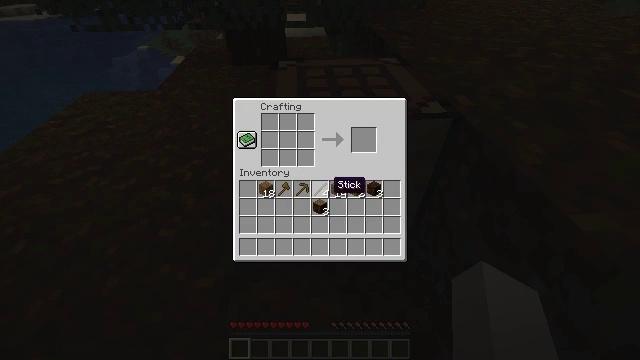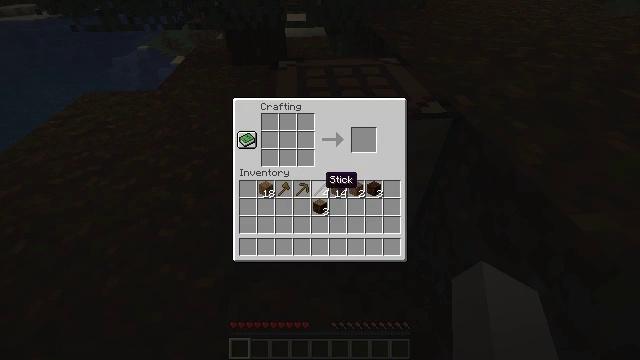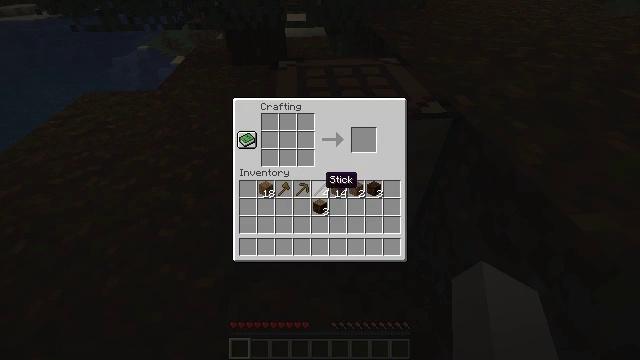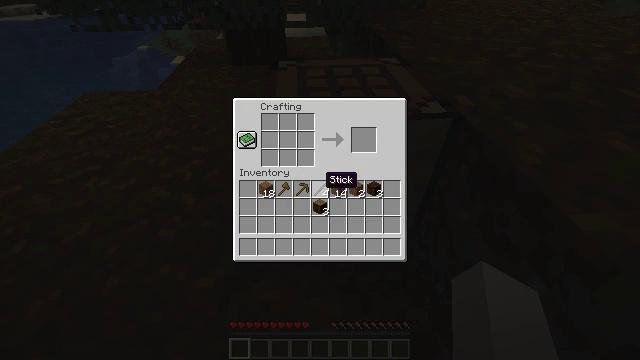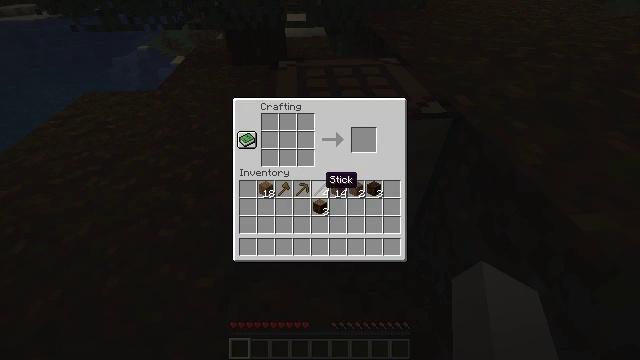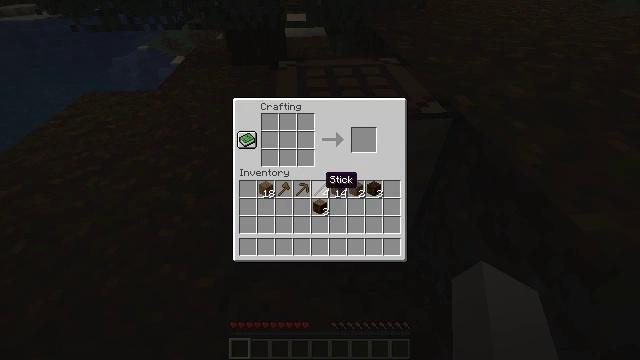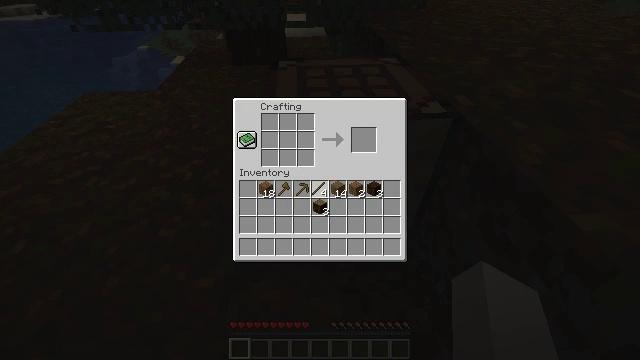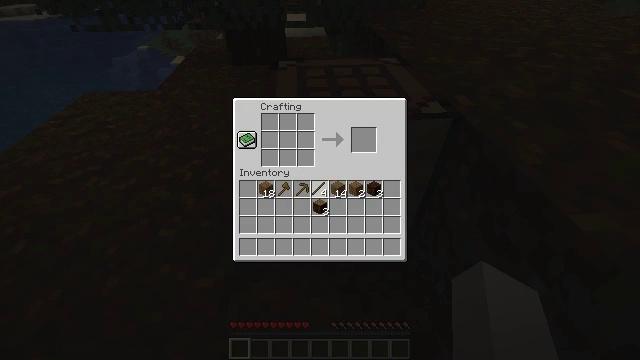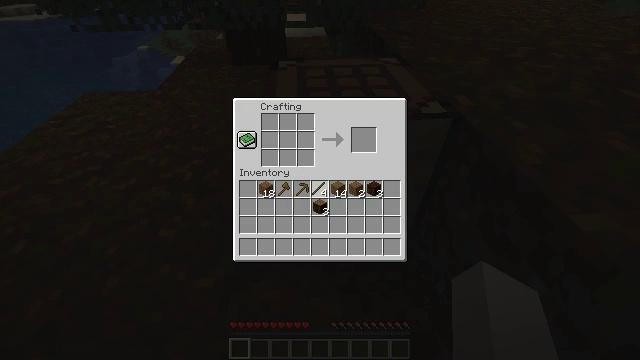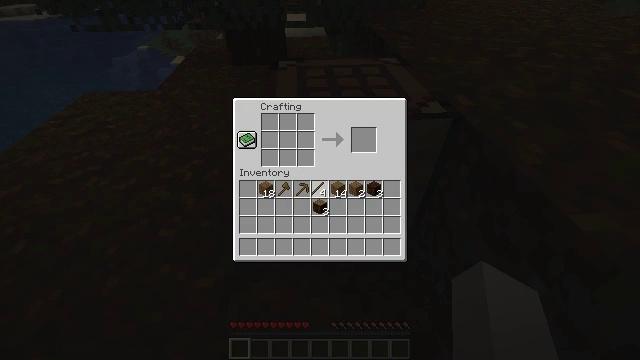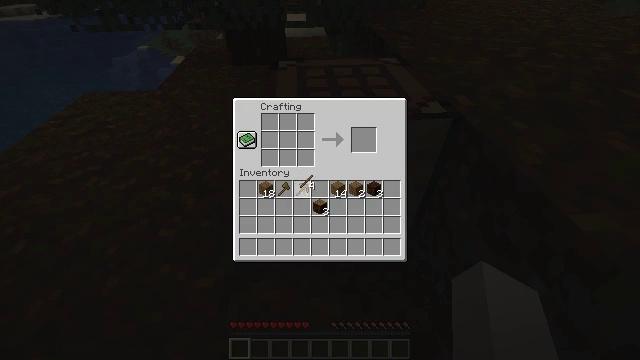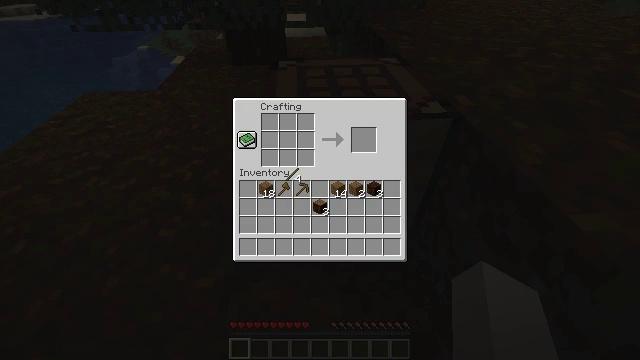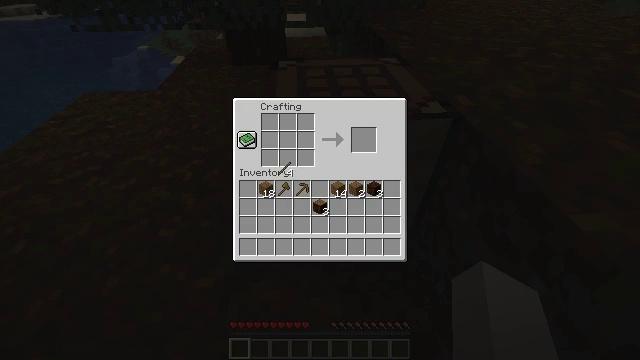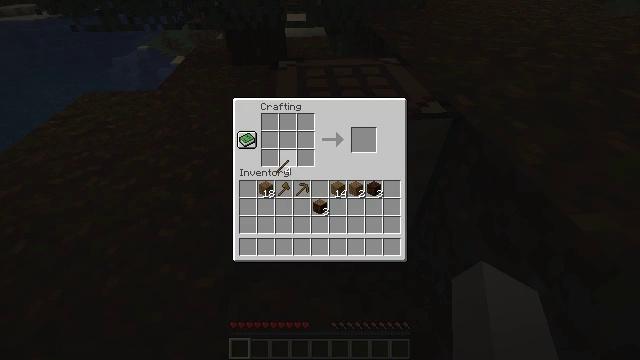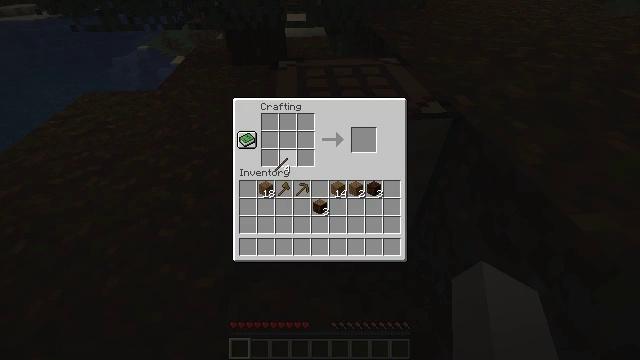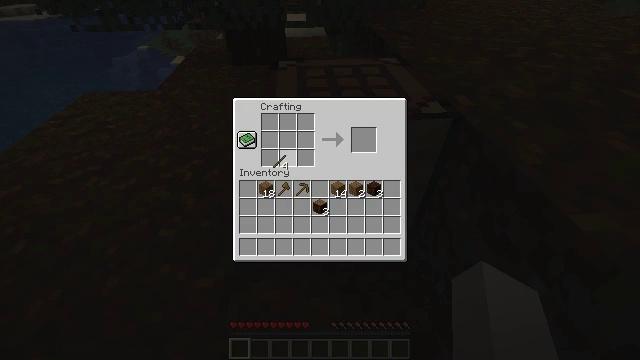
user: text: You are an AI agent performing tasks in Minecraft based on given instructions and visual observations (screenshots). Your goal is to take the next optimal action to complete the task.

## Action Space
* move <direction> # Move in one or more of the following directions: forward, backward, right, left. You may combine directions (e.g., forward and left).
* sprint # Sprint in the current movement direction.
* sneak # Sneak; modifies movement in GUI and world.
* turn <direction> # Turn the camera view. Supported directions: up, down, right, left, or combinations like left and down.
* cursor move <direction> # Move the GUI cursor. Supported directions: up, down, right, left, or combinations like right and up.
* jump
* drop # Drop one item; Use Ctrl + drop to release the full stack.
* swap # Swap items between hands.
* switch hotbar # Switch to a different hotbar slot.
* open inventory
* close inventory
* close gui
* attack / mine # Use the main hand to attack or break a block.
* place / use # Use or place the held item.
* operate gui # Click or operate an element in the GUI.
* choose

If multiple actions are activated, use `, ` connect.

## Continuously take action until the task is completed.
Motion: motion action
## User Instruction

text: Put planks and a stick in the crafting grid to create a wooden sword.
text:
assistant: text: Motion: cursor move left
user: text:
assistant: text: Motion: no_op
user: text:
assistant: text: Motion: no_op
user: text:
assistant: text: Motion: no_op
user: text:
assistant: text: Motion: no_op
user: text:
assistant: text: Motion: operate gui
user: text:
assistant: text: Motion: operate gui
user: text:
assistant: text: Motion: no_op
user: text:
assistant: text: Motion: no_op
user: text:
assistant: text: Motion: cursor move left
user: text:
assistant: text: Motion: cursor move left and up
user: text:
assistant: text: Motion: cursor move left
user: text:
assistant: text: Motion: no_op
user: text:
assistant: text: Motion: no_op
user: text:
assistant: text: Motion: no_op
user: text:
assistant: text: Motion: no_op
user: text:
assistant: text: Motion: no_op
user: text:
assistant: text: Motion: no_op
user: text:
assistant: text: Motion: no_op
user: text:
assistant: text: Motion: choose
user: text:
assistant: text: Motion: choose
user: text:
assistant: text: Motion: choose
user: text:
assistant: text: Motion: no_op
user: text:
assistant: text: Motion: no_op
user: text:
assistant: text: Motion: no_op
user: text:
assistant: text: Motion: no_op
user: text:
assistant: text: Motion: no_op
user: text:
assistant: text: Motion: no_op
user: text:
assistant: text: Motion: choose
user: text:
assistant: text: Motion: choose